Interaction volume radius: 10 \u00c5
Interaction volume height: 15 \u00c5
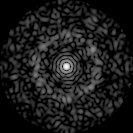
Disorder parameter: 0.8231